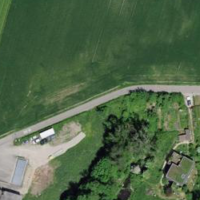
EUNIS habitat code: 52
Species observed at this site:
Fagus sylvatica
Equisetum hyemale